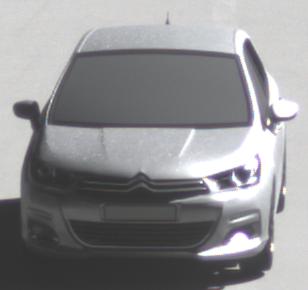
Make: Citroen
Model: C4 VTi 95
Detailed model: C4 (II)
Model produced from: 2012/08
Model produced until: 2013/06
Doors: 5
Color: white
Road condition: dry road
Daytime: morning or afternoon
Contrast: high contrast